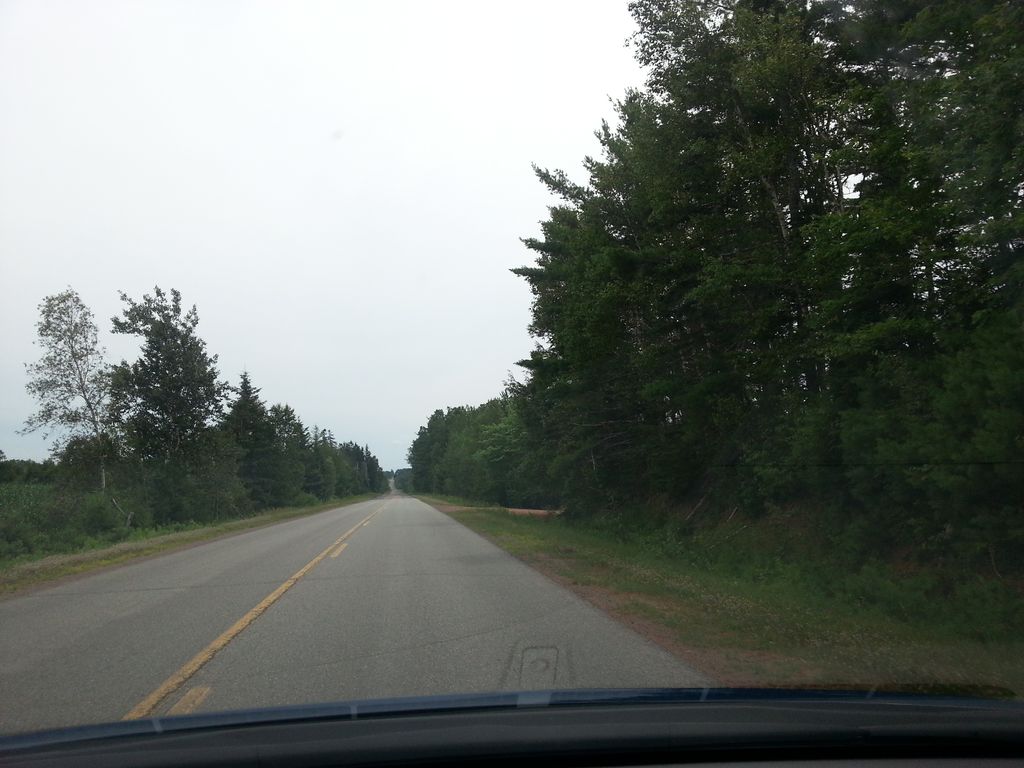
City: charlottetown